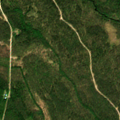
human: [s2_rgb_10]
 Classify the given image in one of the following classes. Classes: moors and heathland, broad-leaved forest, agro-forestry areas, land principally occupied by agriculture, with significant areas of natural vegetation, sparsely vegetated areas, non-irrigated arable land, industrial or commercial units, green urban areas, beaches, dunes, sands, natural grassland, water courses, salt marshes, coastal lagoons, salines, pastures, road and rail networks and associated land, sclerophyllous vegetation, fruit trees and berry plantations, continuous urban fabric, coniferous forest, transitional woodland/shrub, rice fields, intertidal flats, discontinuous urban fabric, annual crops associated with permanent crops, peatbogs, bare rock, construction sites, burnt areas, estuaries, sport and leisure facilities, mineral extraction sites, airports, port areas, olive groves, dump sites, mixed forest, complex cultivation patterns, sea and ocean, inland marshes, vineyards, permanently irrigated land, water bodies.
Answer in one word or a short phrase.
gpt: coniferous forest